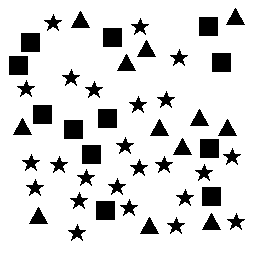
Squares: 12
Triangles: 12
Stars: 24
Total shapes: 48